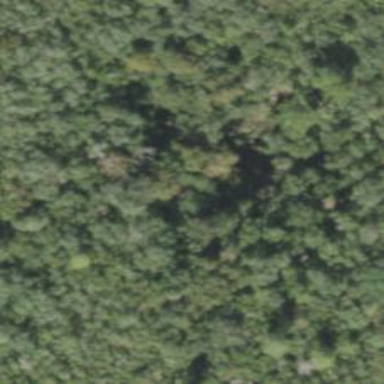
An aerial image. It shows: Mixed woodland with various types of leaves.